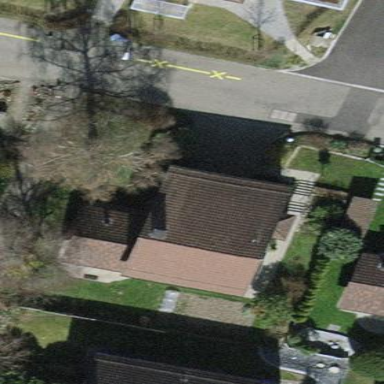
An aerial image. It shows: Detached building.